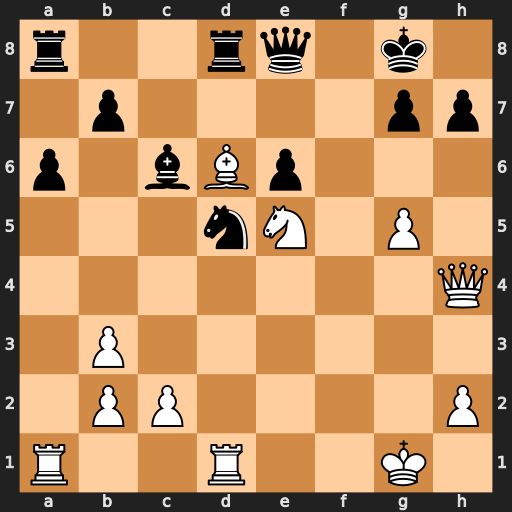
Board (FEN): r2rq1k1/1p4pp/p1bBp3/3nN1P1/7Q/1P6/1PP4P/R2R2K1
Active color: w
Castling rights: -
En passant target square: -
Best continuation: Rd3 Ne7 Rh3